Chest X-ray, PA view. Patient: 20 years old, sex F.
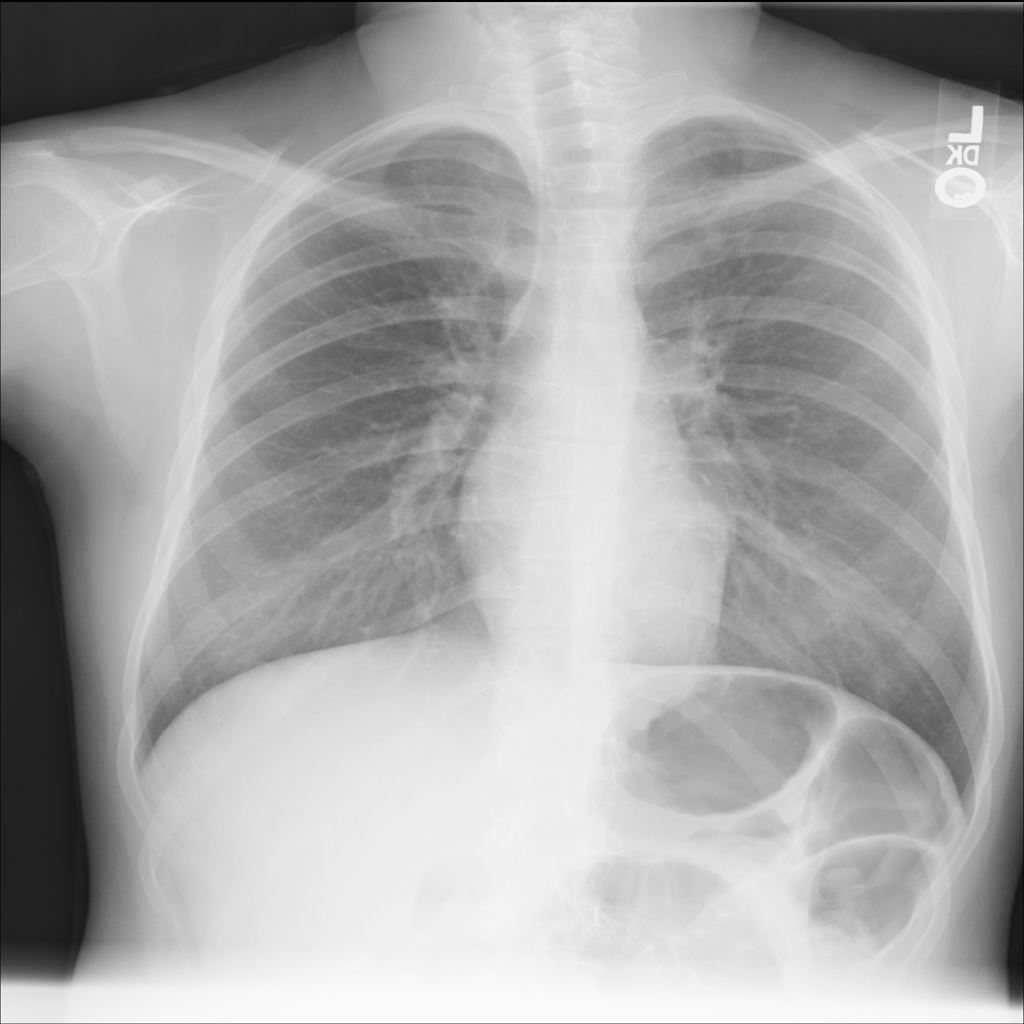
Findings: No Finding